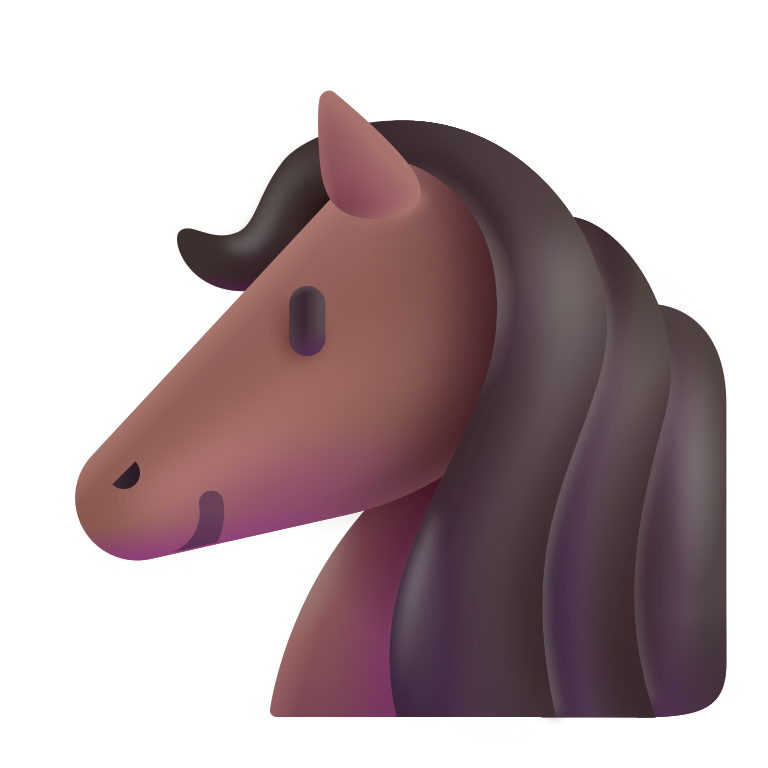
horse face color